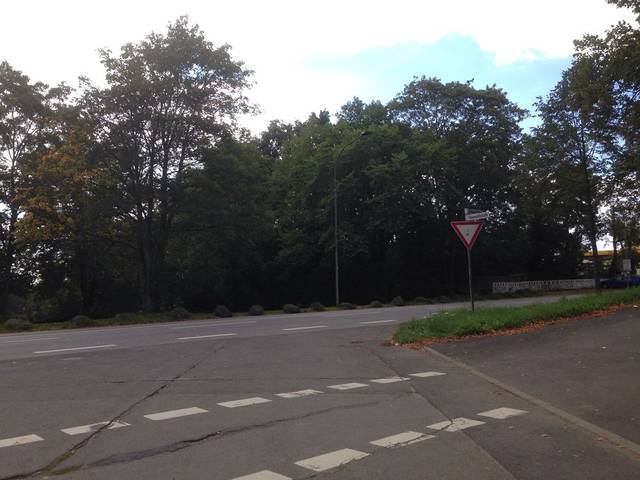
Region: Germany
Coordinates: 50.587, 8.7003